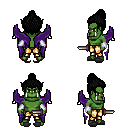
a pixel art fantasy rpg character, male body template, orc, green skin, purple wings, gold greaves, black short topknot hairstyle, white cloth bracers, gray slippers, dagger, four views (front, back, left, right), 2x2 character sprite sheet, small pixel art, hard edges, no anti-aliasing